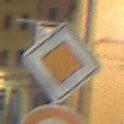
Verkehrszeichen: Vorfahrtsstrasse
Zusatzzeichen unten: Geschwindigkeit90
Umgebung: Outdoor, Urban
Tageszeit: Night
Wetter: PartlyCloudy
Licht: Artificial
Jahreszeit: NotSpecified
Kontrast: HighContrast